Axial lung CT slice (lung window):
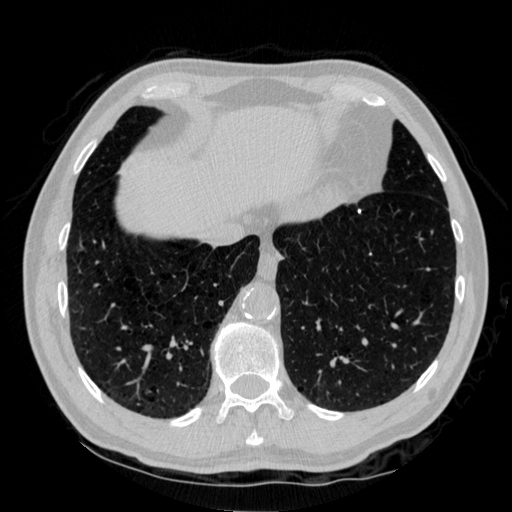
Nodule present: no